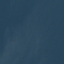
Land use / land cover class: SeaLake